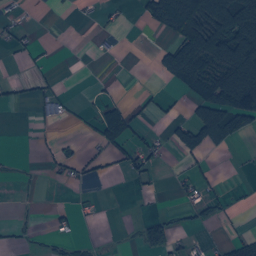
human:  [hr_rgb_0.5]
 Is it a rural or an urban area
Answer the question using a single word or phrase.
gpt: rural

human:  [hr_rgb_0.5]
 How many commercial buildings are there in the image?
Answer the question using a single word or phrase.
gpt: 8

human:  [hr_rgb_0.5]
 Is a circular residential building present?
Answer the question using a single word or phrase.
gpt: yes

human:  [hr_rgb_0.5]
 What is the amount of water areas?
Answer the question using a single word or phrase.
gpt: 10

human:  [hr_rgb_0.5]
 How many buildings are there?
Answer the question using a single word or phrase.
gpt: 103

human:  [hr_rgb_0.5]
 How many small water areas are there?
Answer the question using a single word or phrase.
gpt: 10

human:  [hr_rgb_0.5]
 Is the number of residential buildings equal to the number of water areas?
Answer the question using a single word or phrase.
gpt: no

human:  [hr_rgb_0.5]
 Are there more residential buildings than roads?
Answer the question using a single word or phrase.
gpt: yes

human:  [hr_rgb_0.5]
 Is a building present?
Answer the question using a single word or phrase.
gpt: yes

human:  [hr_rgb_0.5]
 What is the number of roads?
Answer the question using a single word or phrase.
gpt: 85

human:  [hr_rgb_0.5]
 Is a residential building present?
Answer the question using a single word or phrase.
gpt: yes

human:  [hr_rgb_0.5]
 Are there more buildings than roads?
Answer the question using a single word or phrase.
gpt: yes

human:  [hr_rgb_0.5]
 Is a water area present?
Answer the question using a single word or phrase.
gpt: yes

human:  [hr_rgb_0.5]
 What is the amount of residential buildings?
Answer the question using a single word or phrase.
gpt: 92

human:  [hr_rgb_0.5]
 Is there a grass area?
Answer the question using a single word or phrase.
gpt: yes

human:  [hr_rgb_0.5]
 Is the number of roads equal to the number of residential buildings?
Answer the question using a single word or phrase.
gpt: no

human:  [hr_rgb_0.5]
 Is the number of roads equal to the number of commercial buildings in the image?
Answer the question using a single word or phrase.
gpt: no

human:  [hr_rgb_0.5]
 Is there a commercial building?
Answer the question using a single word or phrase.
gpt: yes

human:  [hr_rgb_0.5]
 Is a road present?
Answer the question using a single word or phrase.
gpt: yes

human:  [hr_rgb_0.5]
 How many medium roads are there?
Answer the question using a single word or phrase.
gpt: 0

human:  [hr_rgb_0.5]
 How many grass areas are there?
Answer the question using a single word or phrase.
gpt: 122

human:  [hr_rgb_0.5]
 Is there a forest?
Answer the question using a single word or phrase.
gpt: yes

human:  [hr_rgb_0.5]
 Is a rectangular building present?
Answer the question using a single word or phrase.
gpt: yes

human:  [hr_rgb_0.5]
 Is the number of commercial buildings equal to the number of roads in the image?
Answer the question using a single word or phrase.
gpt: no

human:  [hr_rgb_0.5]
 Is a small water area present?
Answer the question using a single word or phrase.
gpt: yes

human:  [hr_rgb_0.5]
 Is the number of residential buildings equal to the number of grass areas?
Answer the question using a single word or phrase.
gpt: no

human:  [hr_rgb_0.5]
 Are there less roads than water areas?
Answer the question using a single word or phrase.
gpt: no

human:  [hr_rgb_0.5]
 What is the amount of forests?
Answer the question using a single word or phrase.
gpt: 78

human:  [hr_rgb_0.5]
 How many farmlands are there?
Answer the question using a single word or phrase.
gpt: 107

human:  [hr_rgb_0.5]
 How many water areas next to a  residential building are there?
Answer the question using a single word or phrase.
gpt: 10

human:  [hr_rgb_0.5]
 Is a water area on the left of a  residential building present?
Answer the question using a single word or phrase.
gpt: yes

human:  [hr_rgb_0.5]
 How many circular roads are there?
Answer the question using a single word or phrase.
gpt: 0

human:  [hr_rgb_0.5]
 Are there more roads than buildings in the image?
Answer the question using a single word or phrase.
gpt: no

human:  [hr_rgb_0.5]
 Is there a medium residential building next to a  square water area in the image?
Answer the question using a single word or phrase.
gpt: yes

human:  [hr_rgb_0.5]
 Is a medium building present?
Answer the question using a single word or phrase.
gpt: yes

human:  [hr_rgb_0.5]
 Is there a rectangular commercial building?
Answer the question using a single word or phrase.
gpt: yes

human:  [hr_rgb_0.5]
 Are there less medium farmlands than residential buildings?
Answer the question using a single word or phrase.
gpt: yes

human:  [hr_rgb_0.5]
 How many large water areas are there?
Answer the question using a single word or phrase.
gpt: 0

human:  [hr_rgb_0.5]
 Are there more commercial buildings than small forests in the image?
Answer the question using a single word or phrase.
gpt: no

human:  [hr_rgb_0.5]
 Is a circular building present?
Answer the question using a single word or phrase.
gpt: yes

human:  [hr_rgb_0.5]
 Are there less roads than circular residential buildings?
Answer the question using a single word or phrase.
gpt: no

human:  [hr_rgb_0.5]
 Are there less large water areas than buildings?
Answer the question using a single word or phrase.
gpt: yes

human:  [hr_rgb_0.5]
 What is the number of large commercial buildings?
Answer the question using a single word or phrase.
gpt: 0

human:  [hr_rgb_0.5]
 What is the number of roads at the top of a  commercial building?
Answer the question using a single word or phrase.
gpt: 78

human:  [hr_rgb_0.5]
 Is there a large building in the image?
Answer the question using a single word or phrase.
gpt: yes

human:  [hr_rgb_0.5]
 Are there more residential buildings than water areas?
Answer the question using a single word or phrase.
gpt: yes

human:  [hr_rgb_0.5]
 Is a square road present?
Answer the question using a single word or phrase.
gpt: yes

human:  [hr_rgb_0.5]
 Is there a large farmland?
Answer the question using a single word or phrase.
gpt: yes

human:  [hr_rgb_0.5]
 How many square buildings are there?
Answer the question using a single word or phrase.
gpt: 3

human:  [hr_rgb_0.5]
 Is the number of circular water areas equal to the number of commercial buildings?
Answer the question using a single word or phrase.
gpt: no

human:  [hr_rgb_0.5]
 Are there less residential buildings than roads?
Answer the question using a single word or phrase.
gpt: no

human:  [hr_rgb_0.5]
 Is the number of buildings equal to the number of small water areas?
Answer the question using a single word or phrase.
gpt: no

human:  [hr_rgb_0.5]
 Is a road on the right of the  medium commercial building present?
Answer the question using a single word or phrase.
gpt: yes

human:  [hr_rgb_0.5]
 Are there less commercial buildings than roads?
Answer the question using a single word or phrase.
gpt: yes

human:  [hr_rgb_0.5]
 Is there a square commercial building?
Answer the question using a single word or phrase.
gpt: no

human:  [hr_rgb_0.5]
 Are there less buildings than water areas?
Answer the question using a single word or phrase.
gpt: no

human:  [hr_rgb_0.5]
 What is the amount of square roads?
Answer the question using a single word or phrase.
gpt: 0

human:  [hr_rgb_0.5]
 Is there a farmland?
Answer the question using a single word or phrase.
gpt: yes

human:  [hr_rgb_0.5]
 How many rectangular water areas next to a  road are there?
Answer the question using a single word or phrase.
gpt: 7

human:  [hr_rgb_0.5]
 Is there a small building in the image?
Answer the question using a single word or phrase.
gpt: yes

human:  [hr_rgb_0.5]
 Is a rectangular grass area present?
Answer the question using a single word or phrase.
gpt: yes

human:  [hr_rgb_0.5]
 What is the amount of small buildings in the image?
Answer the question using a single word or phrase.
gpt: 97

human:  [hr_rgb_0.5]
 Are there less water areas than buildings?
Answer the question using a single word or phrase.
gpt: yes

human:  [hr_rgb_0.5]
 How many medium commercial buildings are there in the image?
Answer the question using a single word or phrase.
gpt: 1